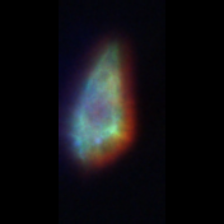
Taxon: Ciliates
Group: Other